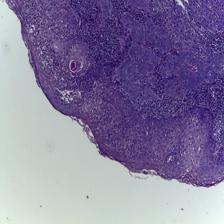
Diagnosis: OSCC